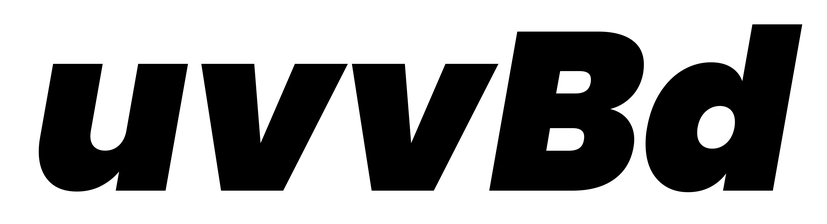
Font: Poppins-BlackItalic